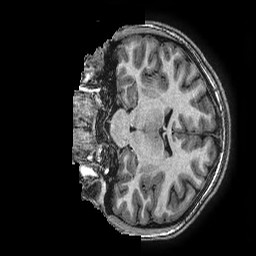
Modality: T1w
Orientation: coronal
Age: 17
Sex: female
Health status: ill
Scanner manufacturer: ge
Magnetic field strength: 3 T
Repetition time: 0.0077 s
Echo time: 0.003436 s